Question: I have a 'UIImageView'. For some reason, the circle crop is not working properly. What it winds up doing is cropping the edges to a circle, but leaves the sides completely straight, any ideas why?
Here is my code:
'''
self.avatarTwo.layer.cornerRadius = self.avatarTwo.frame.size.height /2;
self.avatarTwo.layer.masksToBounds = YES;
self.avatarTwo.layer.borderWidth = 0;
'''
The image is 2448 by 3264 (pixels) and this is how it looks right now cropped:

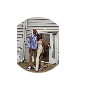
Answer: Although the UIImageView is square, the UIImage's height is much larger than the width. The default content mode for UIImageView is 'UIViewContentModeScaleToFill' which scales the content "to fit the size of itself by changing the aspect ratio of the content if necessary." To make the image centered and filling the UImageView you must use:
'''
self.avatarTwo.contentMode = UIViewContentModeScaleAspectFill;
'''
See <URL> for more information on this.
In essence, your UIImageView is being cropped fine, but the content in that image view is being scaled to not crop any of the content.